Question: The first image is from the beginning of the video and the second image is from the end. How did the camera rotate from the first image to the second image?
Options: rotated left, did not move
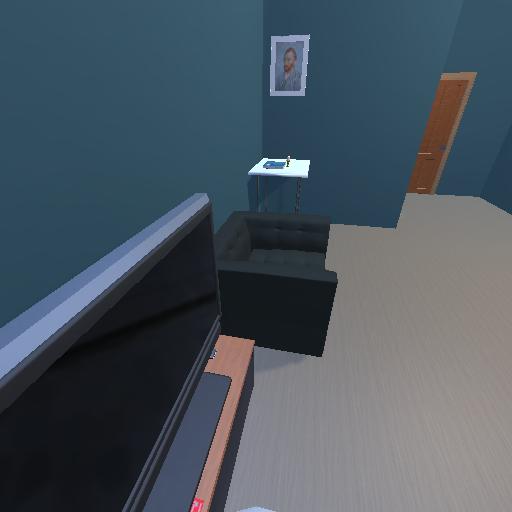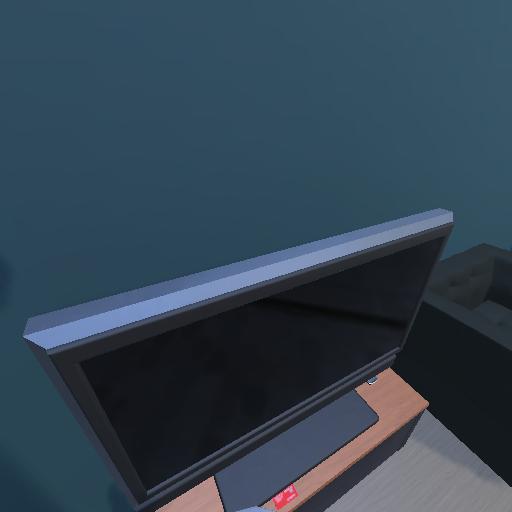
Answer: rotated left